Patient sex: M
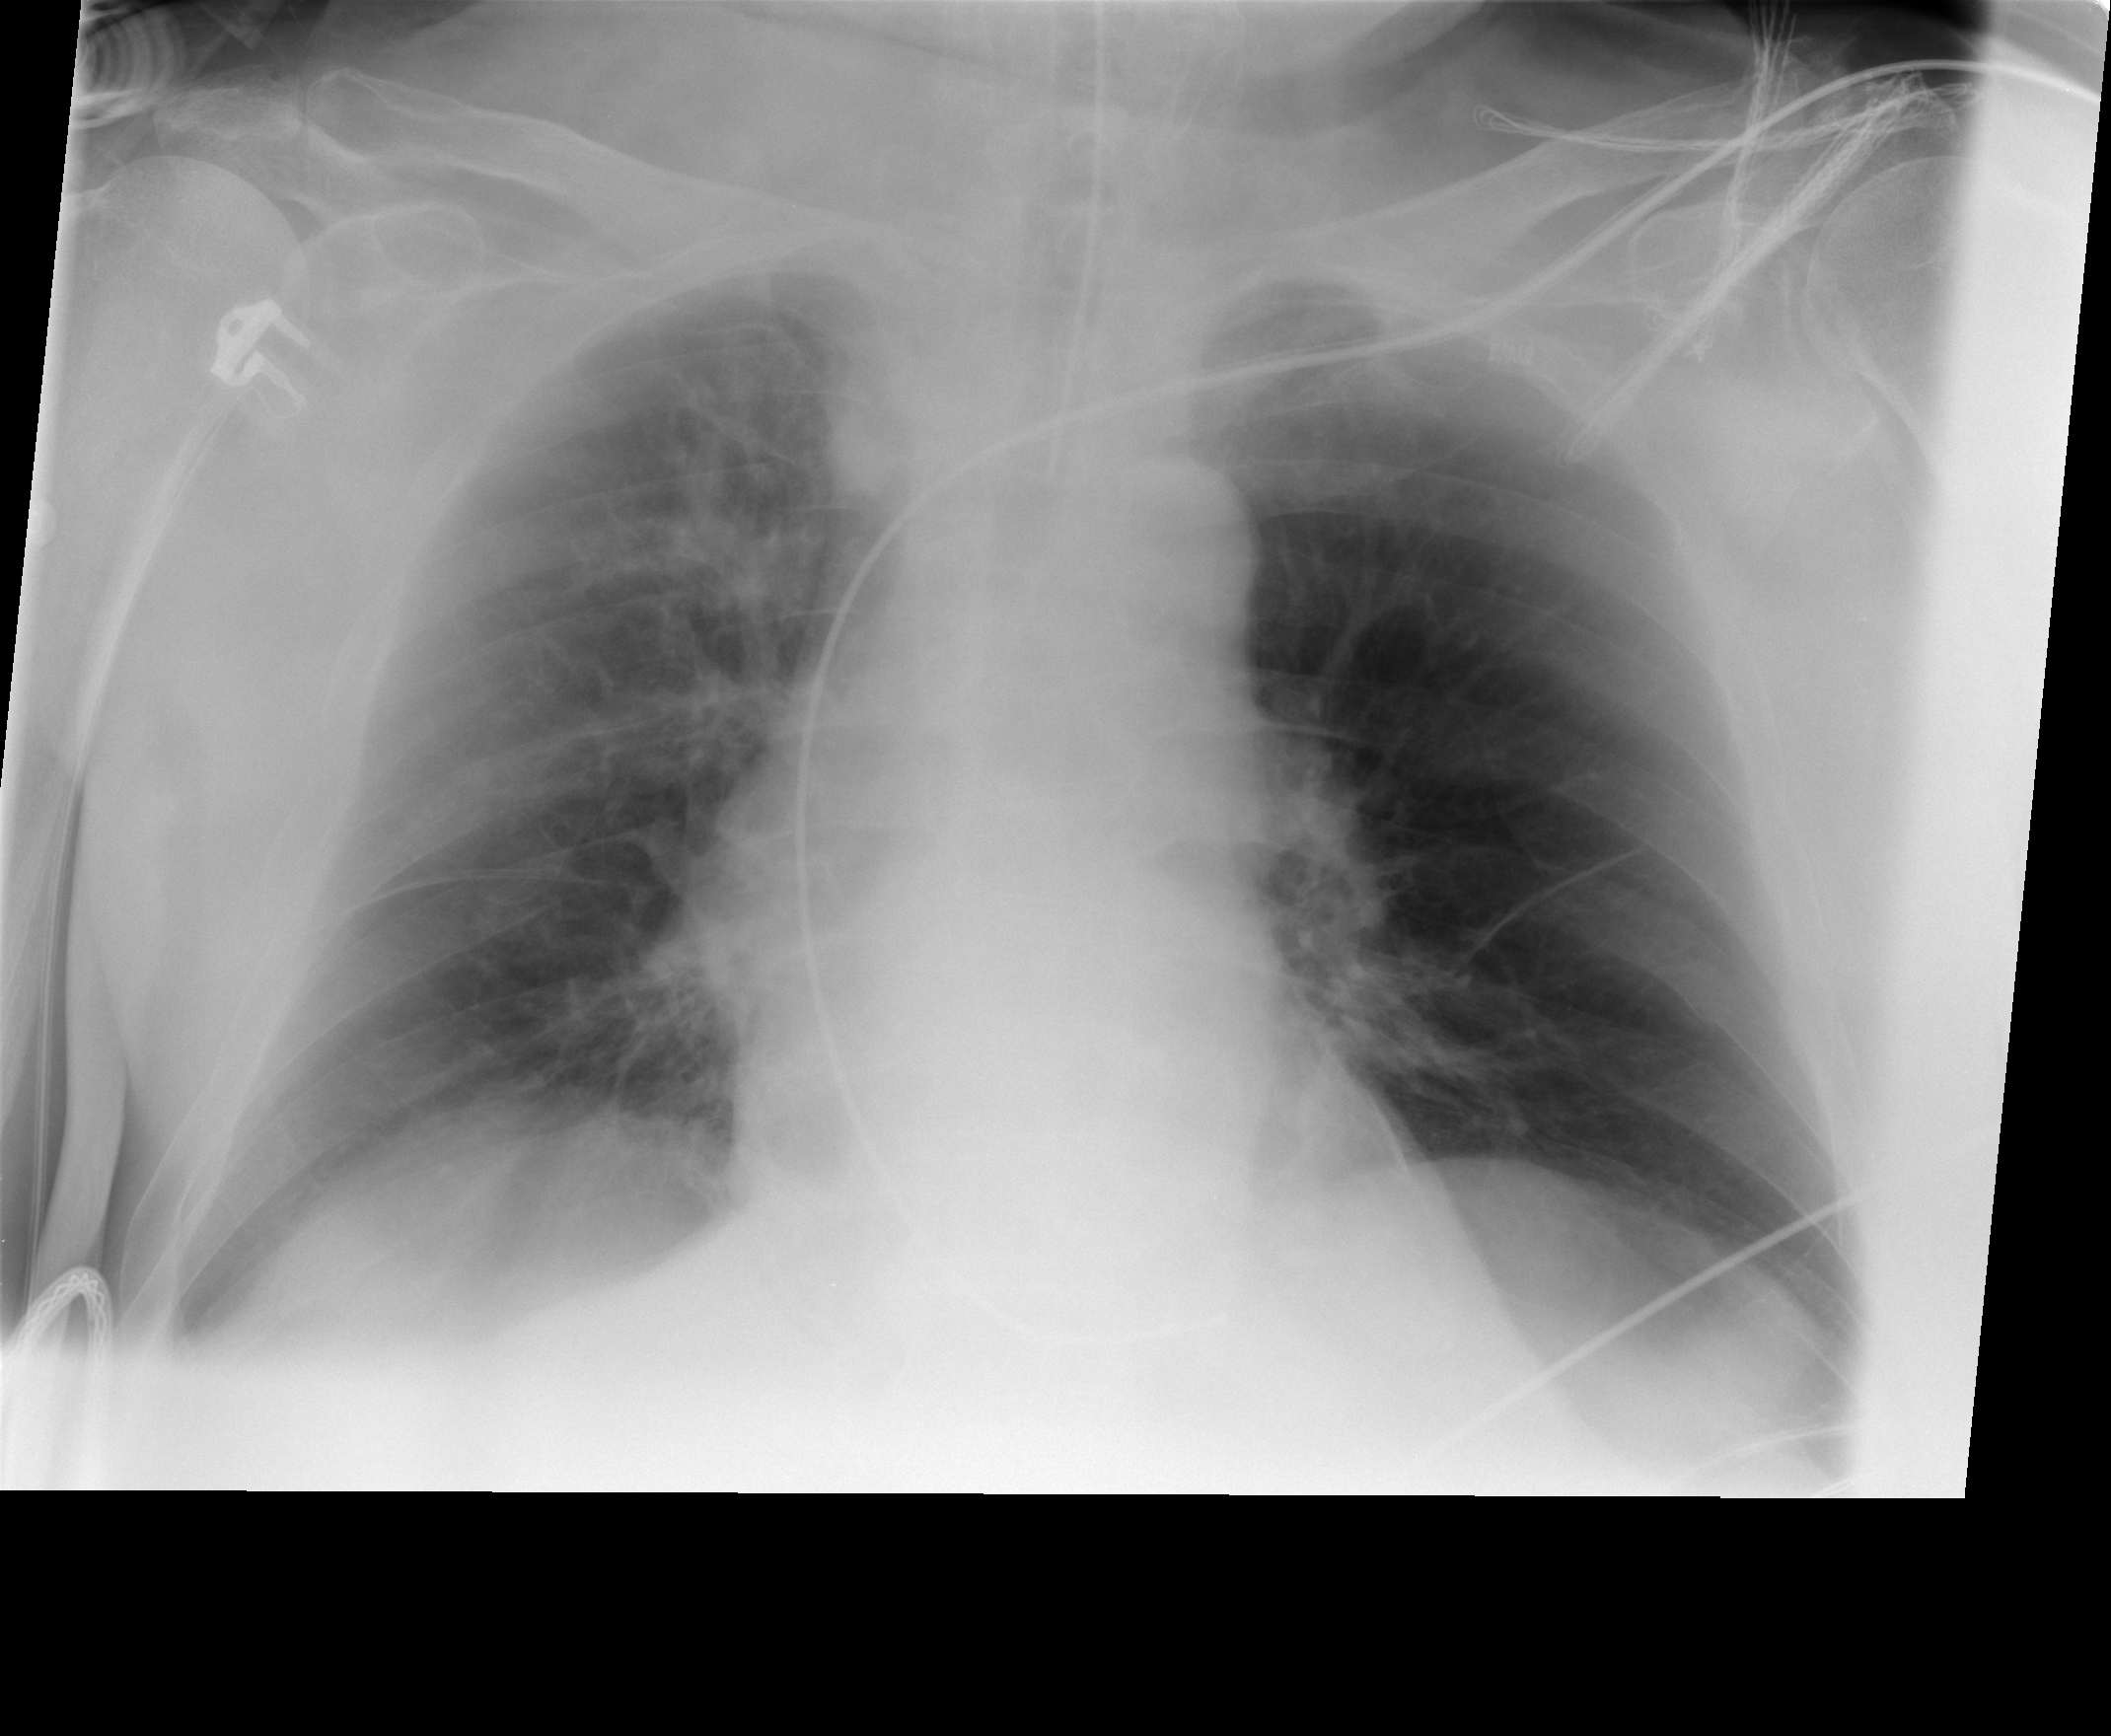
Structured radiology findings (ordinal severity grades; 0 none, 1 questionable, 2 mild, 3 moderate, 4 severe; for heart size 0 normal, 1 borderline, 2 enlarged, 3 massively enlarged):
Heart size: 0
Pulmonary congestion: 0
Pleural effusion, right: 1
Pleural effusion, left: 1
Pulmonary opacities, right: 2
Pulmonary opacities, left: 0
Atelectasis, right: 2
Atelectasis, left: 0